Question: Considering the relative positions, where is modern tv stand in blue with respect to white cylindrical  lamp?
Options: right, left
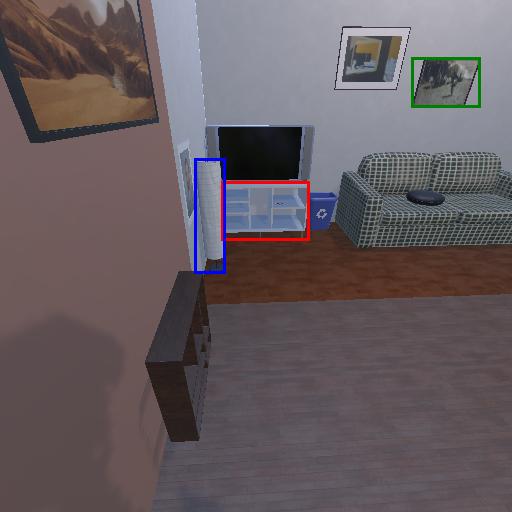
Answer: right